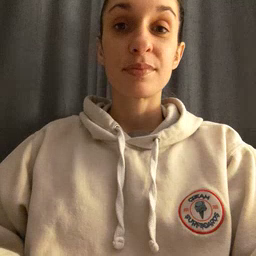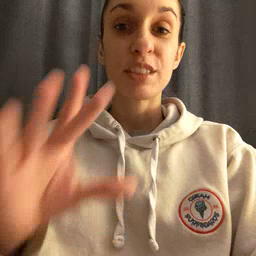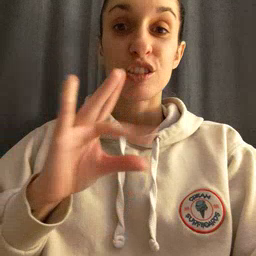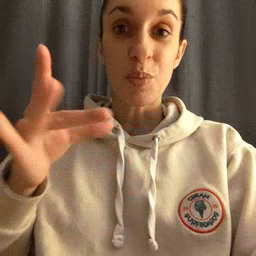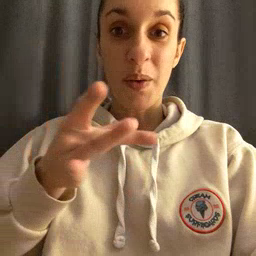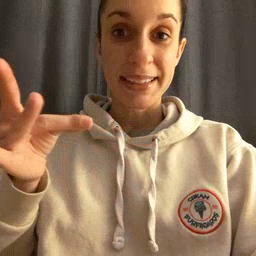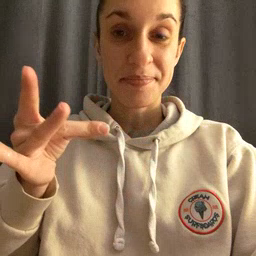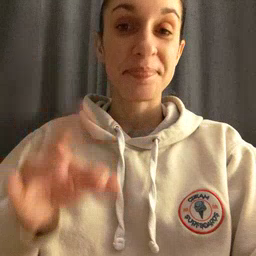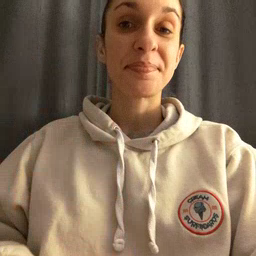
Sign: story